Current action and preconditions to check: trajectory_clear

Your task: For each precondition in the list above, predict whether it will hold at this action.

Consider the current scene as observed from the mobile robot's camera, and analyze the predicted future states of all dynamic agents (e.g., people, animals, vehicles, or any moving entities) within the NEXT SECOND.

IMPORTANT: Only answer "very likely" if you are absolutely certain—based on strong, clear evidence—that a dynamic agent will violate the precondition in the predicted future state. Do NOT answer "very likely" for unlikely, ambiguous, or low-probability risks.

Ask yourself for each precondition: Is there a high probability, with clear and convincing evidence, that the predicted future states of any dynamic agent will interfere with the predicted future state of the currently executing action within the NEXT SECOND, causing that precondition to fail?

Assess the risk level based on these predictions. Use "likely" or "very likely" if motions create a clear risk of interference.

Use "neutral" or "improbable" if agents are nearby but their predicted paths are clearly diverging or non-conflicting.

Failure Risk Categories: "very improbable", "improbable", "neutral", "likely", "very likely"

Answer Format: Output ONLY the probability_of_failure value from these categories: "very improbable", "improbable", "neutral", "likely", "very likely"

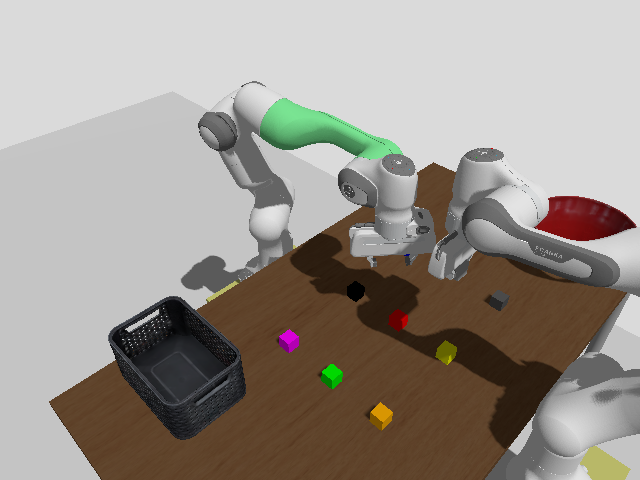

Answer: likely